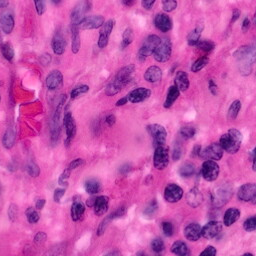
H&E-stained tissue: Pancreatic